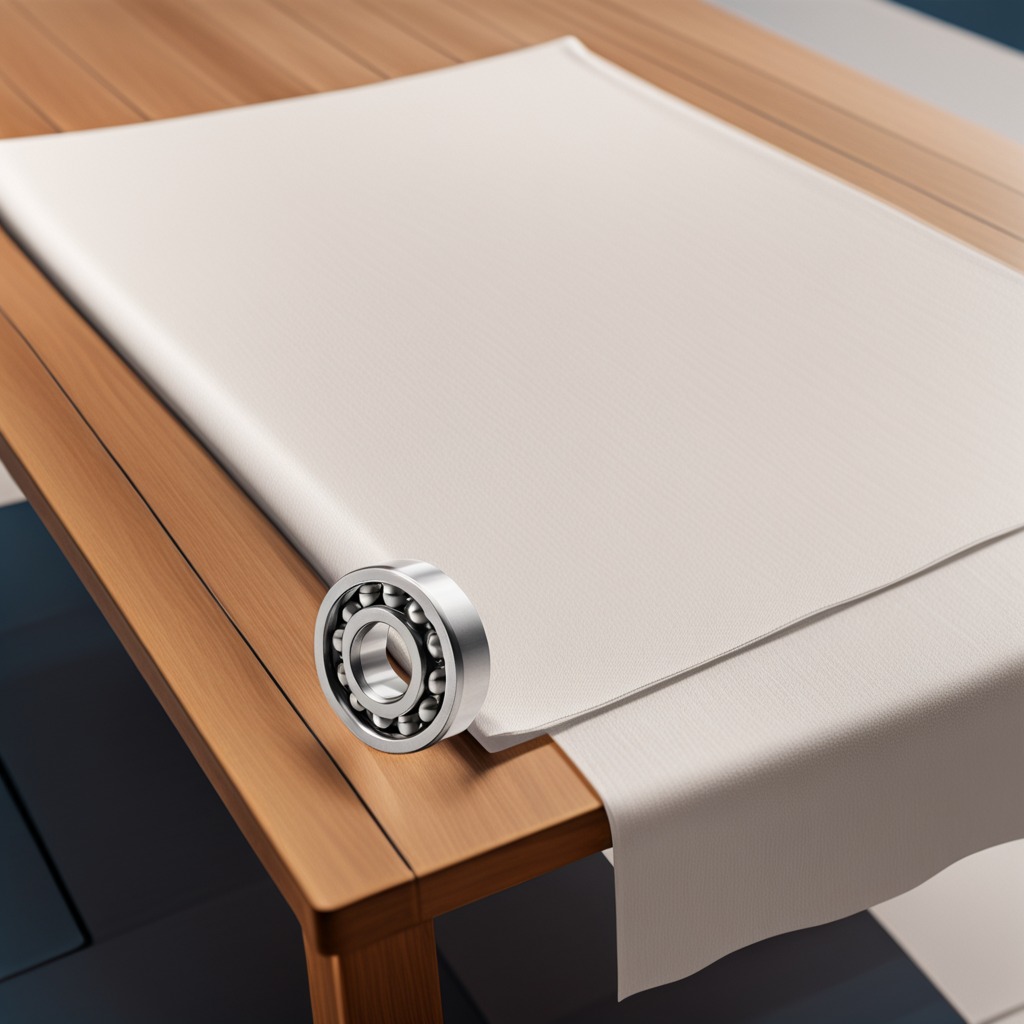
A metal ball bearing is lying on a wooden table in an outdoor workshop during daytime bright natural light soft shadows worn but beneath the cloth.